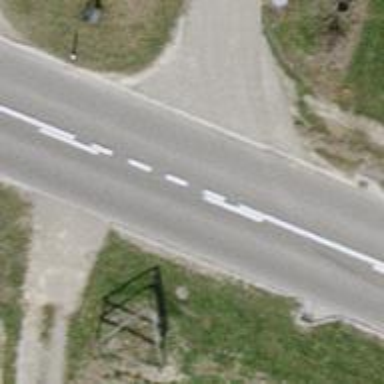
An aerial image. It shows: Asphalt road classified as tertiary.